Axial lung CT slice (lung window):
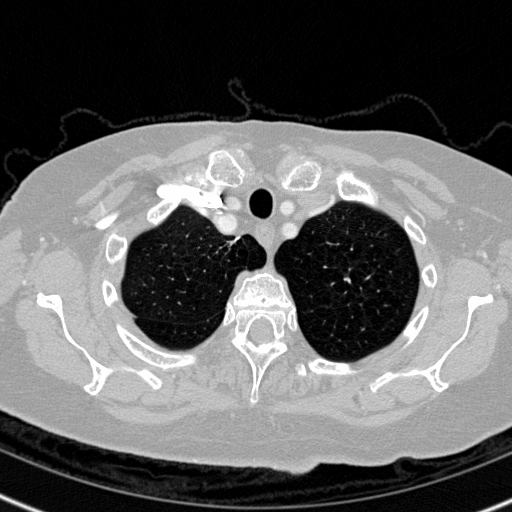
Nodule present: no